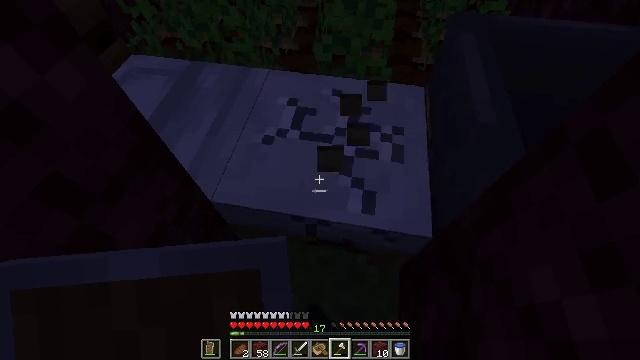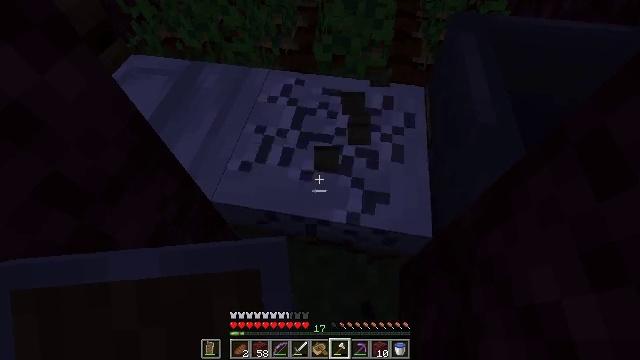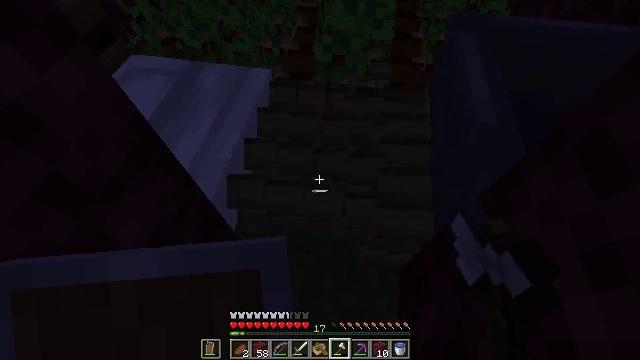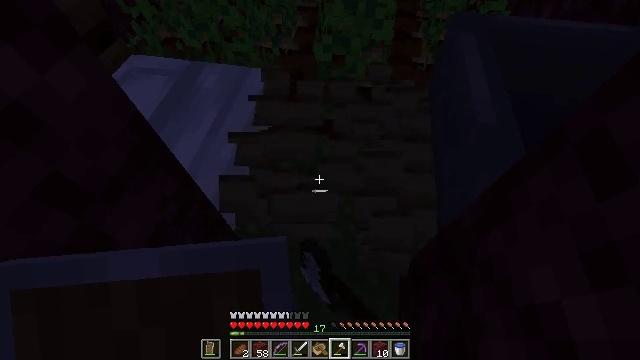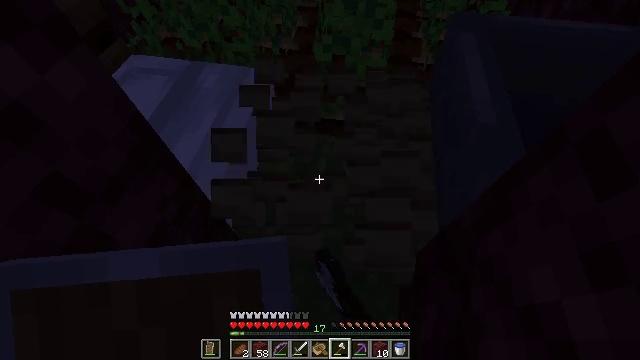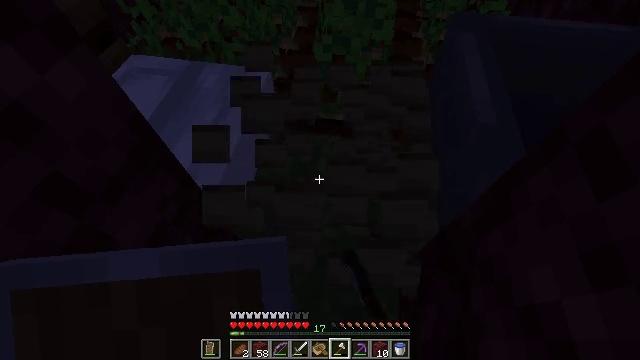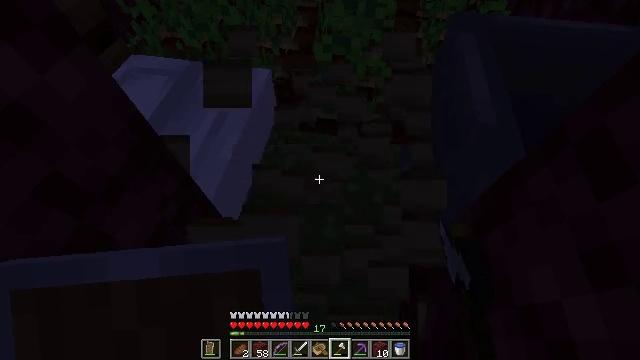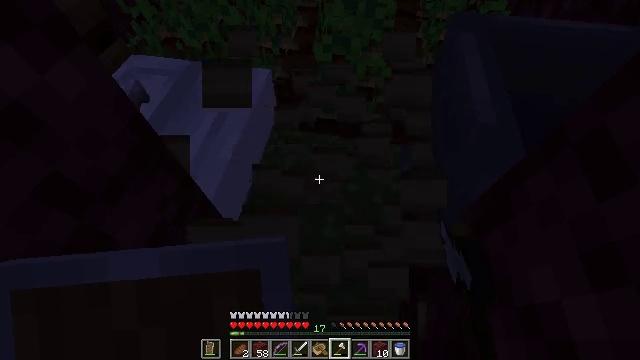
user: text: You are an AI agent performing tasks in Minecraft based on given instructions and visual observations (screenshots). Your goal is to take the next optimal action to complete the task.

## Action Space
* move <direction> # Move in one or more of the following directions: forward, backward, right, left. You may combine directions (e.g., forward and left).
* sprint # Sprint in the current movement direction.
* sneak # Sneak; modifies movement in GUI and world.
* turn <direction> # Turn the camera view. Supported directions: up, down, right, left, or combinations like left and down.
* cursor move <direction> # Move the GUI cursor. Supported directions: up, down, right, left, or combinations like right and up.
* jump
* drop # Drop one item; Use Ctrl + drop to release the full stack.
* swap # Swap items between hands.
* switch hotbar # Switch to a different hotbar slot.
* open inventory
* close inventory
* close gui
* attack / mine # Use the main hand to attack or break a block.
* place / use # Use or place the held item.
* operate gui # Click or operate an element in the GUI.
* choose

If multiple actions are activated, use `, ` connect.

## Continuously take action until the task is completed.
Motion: motion action
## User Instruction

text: Remove the white bed from its place.
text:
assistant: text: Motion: attack / mine
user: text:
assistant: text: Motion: attack / mine
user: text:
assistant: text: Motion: attack / mine
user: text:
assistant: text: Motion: no_op
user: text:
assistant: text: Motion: no_op
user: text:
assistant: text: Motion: no_op
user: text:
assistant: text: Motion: no_op
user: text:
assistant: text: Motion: no_op